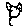
Label: cat